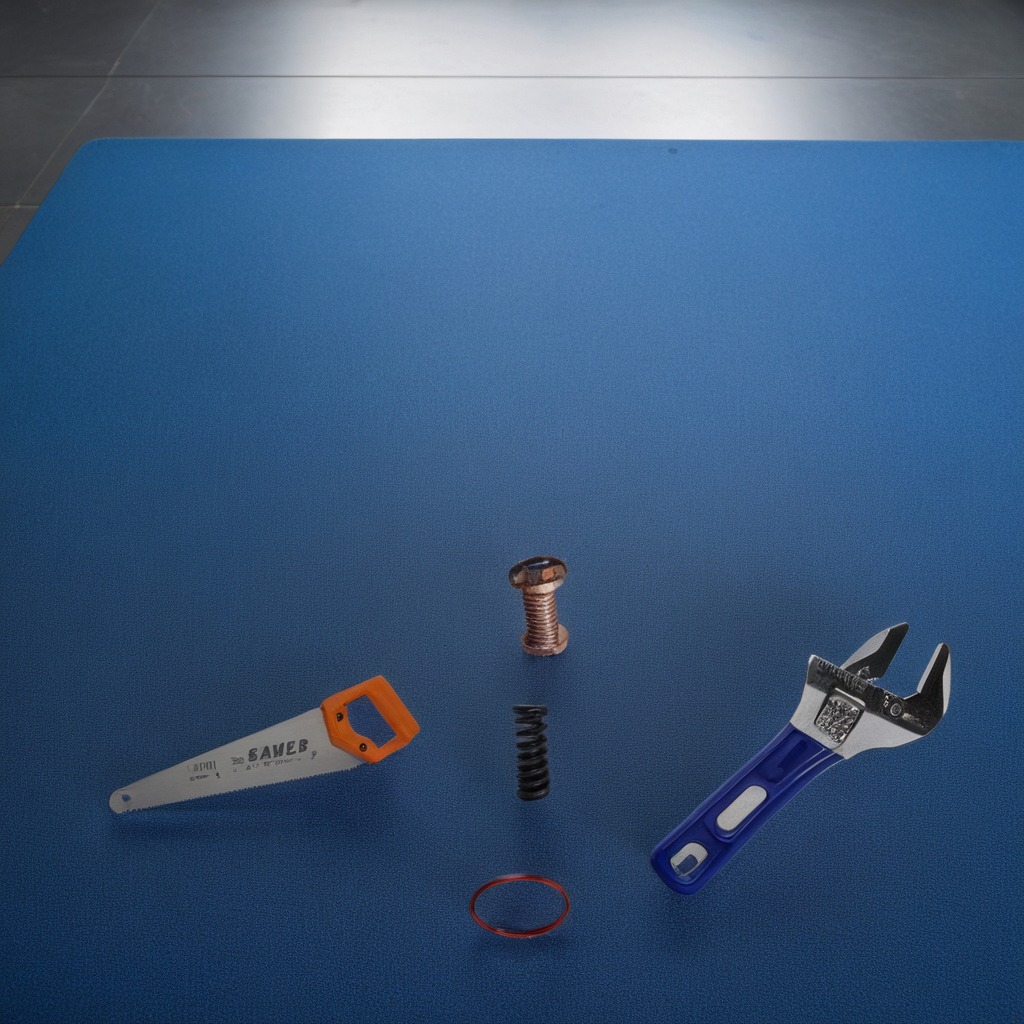
A rubber Oring, a metal machine screw, a coiled metal spring, a handheld metal saw, and a wrench are lying on the granite tabletop.